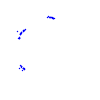
Particle: proton